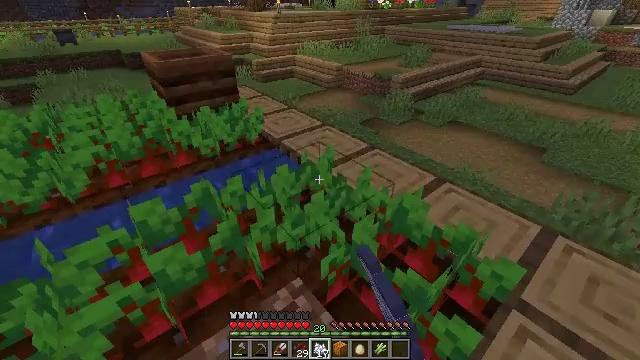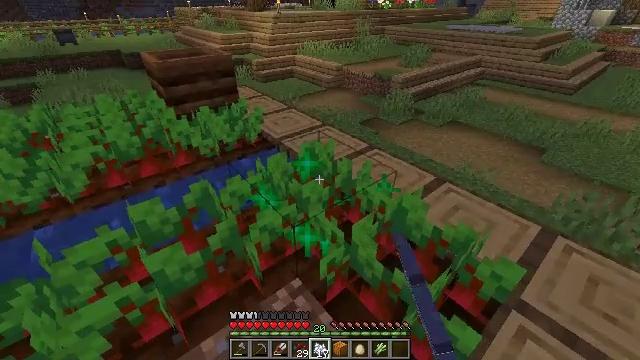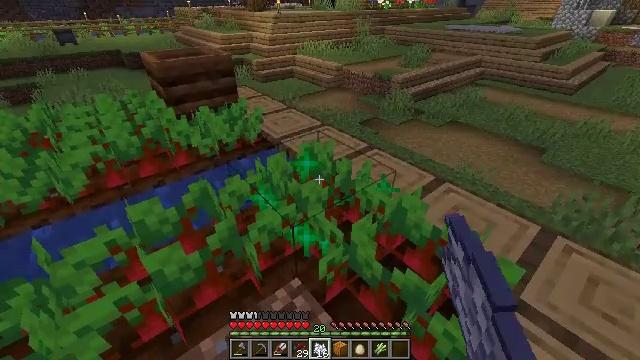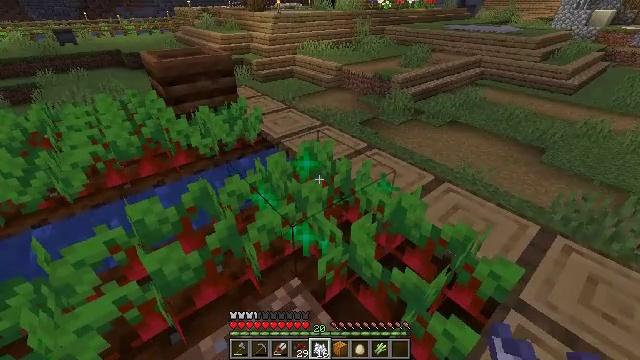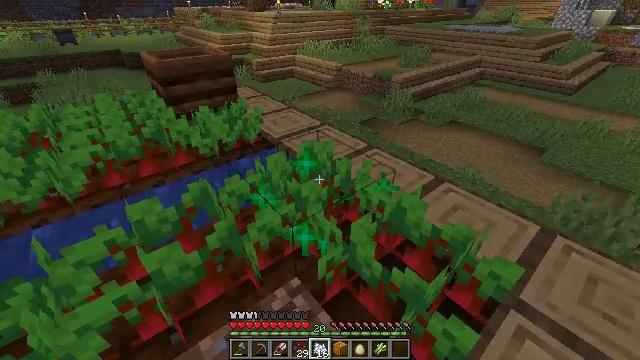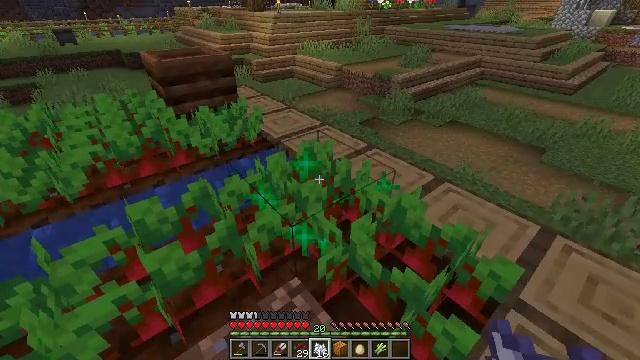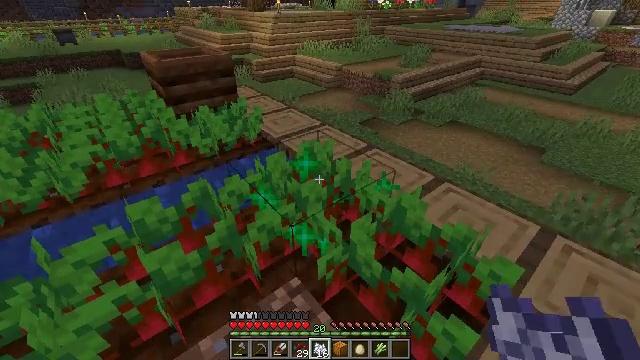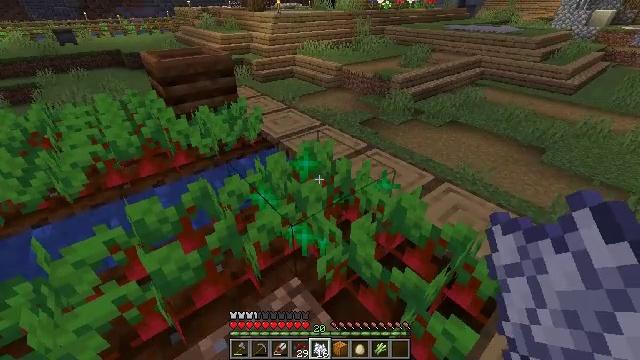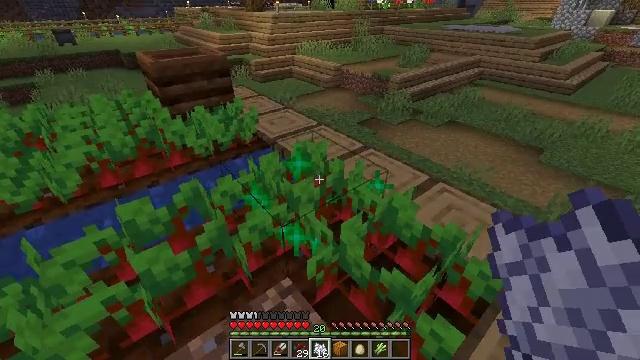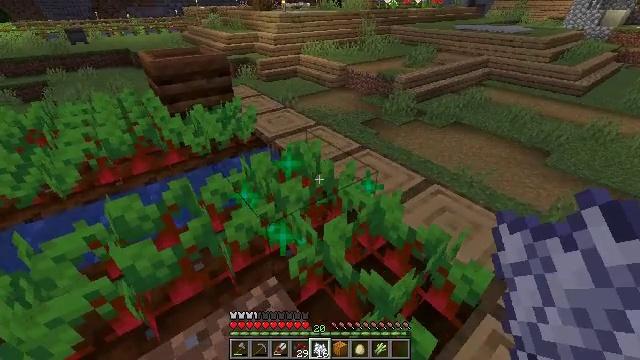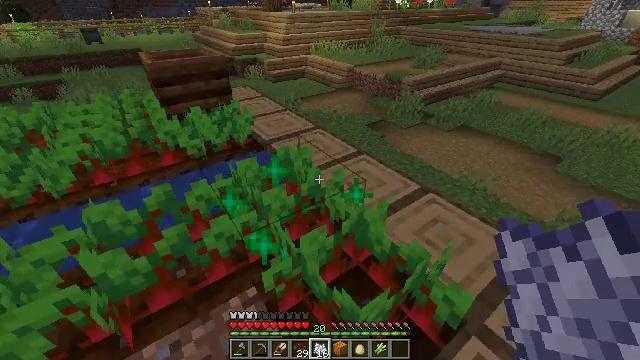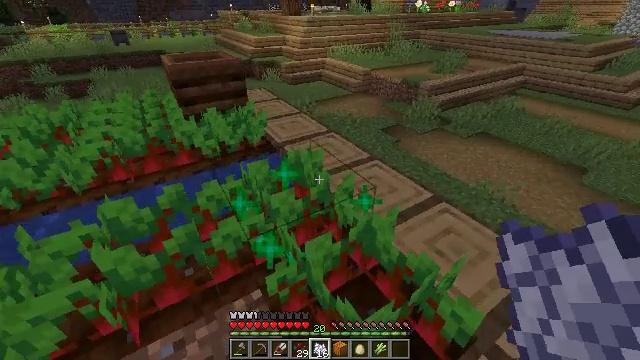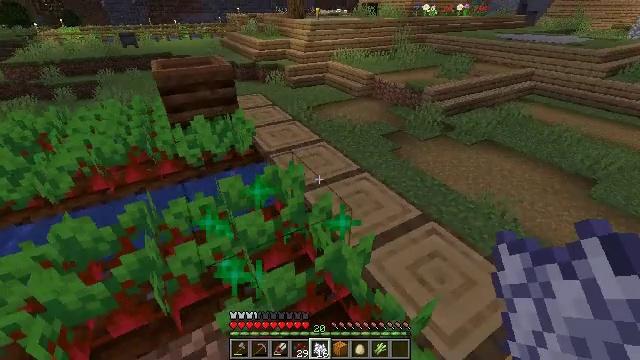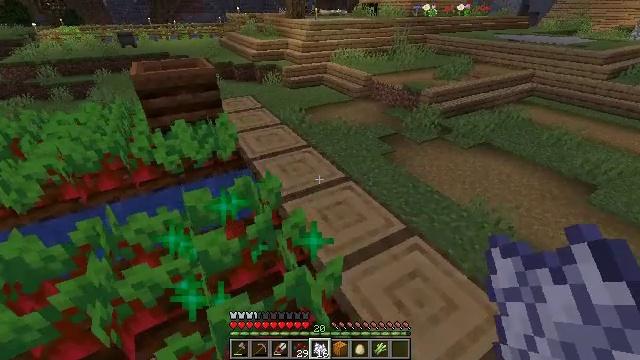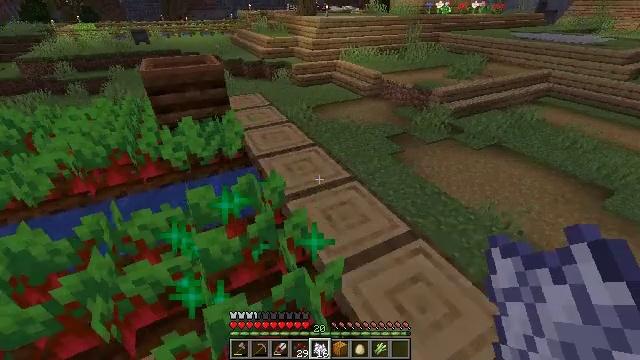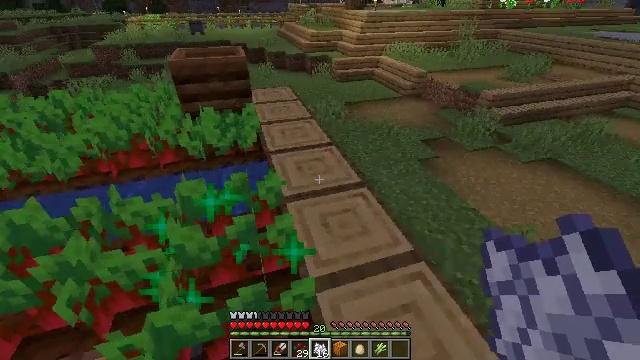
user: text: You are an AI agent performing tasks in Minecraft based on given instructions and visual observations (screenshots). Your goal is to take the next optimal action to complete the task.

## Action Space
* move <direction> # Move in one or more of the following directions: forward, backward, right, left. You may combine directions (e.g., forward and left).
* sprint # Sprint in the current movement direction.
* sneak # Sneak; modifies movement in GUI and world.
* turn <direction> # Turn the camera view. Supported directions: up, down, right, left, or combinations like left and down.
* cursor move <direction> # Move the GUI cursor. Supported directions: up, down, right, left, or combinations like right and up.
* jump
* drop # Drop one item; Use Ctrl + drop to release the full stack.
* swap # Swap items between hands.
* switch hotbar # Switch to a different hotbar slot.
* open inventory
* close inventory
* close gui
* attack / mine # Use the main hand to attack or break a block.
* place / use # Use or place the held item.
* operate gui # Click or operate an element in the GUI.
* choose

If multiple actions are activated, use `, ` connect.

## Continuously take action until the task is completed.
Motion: motion action
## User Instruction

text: Harvest the mature beetroots.
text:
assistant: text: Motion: no_op
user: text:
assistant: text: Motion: no_op
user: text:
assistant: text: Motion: no_op
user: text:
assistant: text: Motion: no_op
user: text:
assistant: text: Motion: no_op
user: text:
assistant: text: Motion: no_op
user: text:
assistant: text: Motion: no_op
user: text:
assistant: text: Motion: move right
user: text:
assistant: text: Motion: move right, turn left
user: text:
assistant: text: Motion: move forward and move right, turn left
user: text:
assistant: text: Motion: move forward and move right, turn left
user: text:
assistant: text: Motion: move forward and move right, turn left
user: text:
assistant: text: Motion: move forward and move right
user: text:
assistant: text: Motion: move forward and move right, turn left
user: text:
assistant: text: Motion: move right, turn left and down
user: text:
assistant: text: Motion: move right, turn left
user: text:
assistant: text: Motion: turn left
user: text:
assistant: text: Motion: turn left
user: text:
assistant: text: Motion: turn left
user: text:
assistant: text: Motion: turn left
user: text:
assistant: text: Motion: no_op
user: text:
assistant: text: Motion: no_op
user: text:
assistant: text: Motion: no_op
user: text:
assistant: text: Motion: no_op
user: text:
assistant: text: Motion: no_op
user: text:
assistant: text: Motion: no_op
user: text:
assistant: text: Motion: no_op
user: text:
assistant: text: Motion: turn left and down
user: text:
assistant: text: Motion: turn left and down
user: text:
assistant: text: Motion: turn left and down